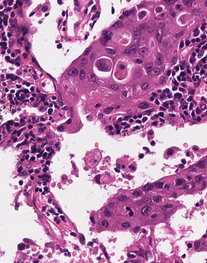
Tumor epithelial tissue: yes
Tumor-associated stroma tissue: yes
Normal tissue: no